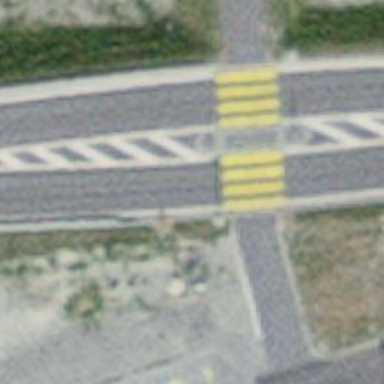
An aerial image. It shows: Uncontrolled crossing with central island on the road.